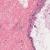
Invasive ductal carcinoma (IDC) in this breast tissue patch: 0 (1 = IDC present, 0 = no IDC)